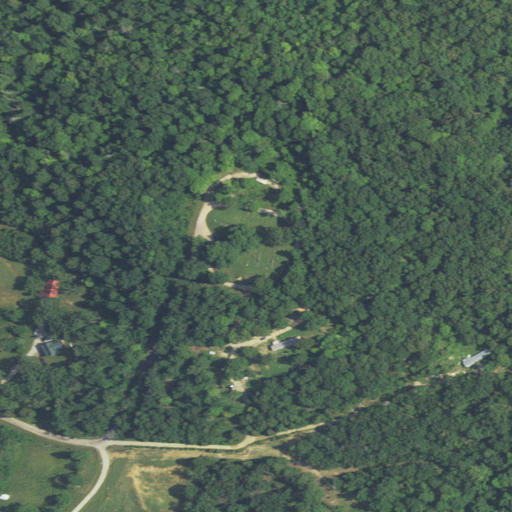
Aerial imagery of mountain in Kentucky named Ball Knob containing deciduous forest, open development, pasture, mixed forest, and low intensity development